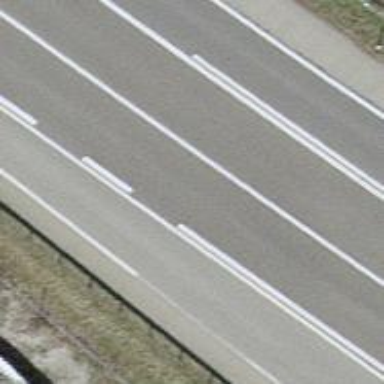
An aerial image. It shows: Trunk highway designated as motorroad.